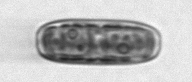
Label: Ephemera